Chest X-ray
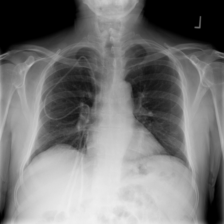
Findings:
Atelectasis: negative
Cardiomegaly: negative
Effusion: negative
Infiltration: negative
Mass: negative
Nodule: negative
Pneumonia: negative
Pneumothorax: negative
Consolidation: negative
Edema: negative
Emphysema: negative
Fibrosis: negative
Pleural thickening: negative
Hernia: negative